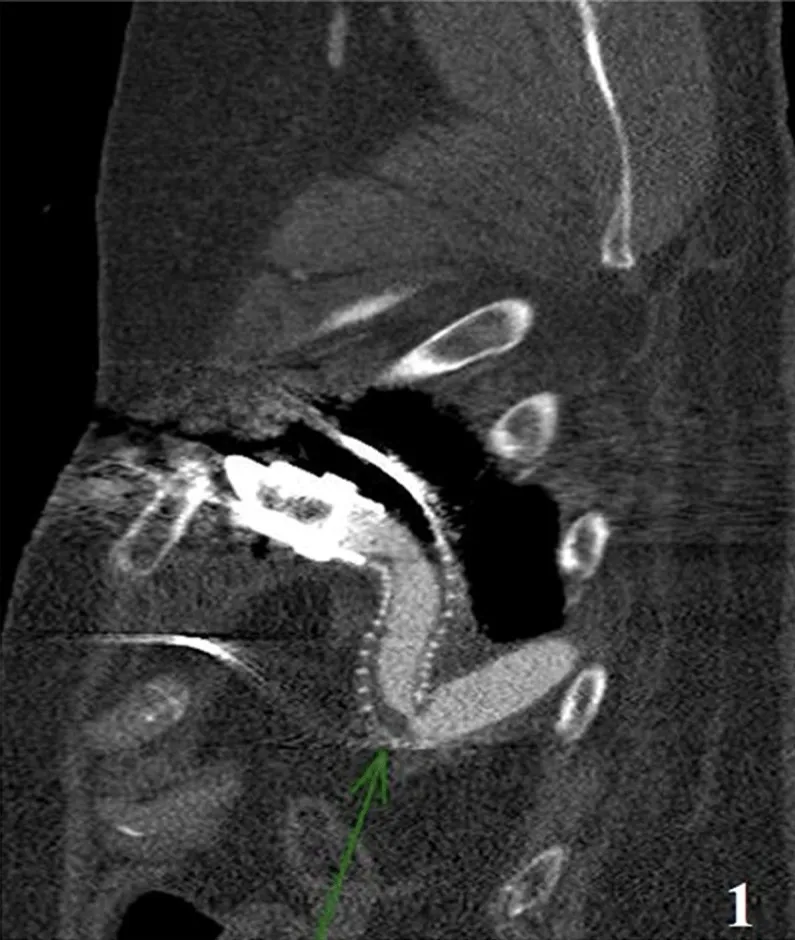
Cardiac computed tomography showing left ventricular assist device outflow graft obstruction.
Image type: radiology (ct)